Field crop: tomato
Growth stage: 1
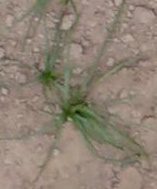
Species: cyperus